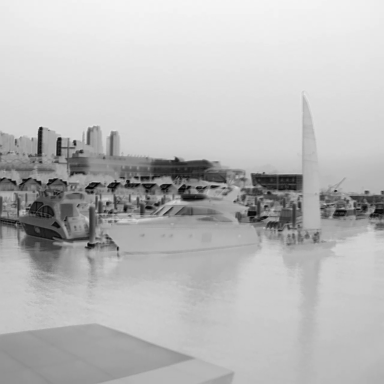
There are four objects shown in the infrared image, including three canoes, and a sailboat.